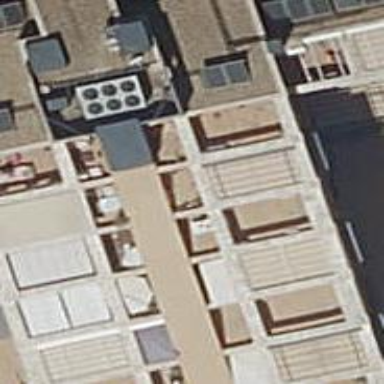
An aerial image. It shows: Image showing building with apartments.